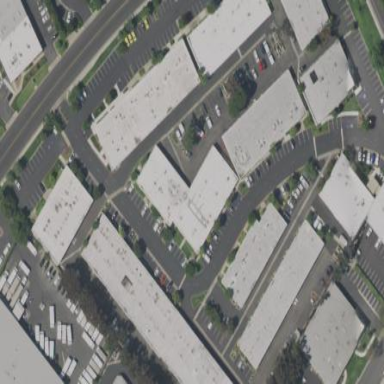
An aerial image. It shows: Commercial building.